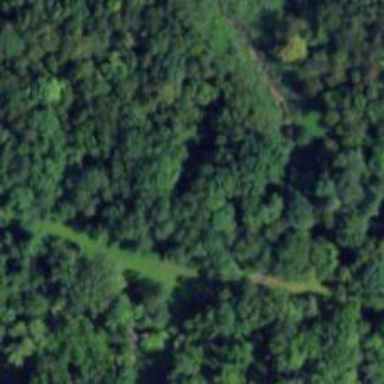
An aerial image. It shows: Path.